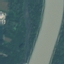
Label: River